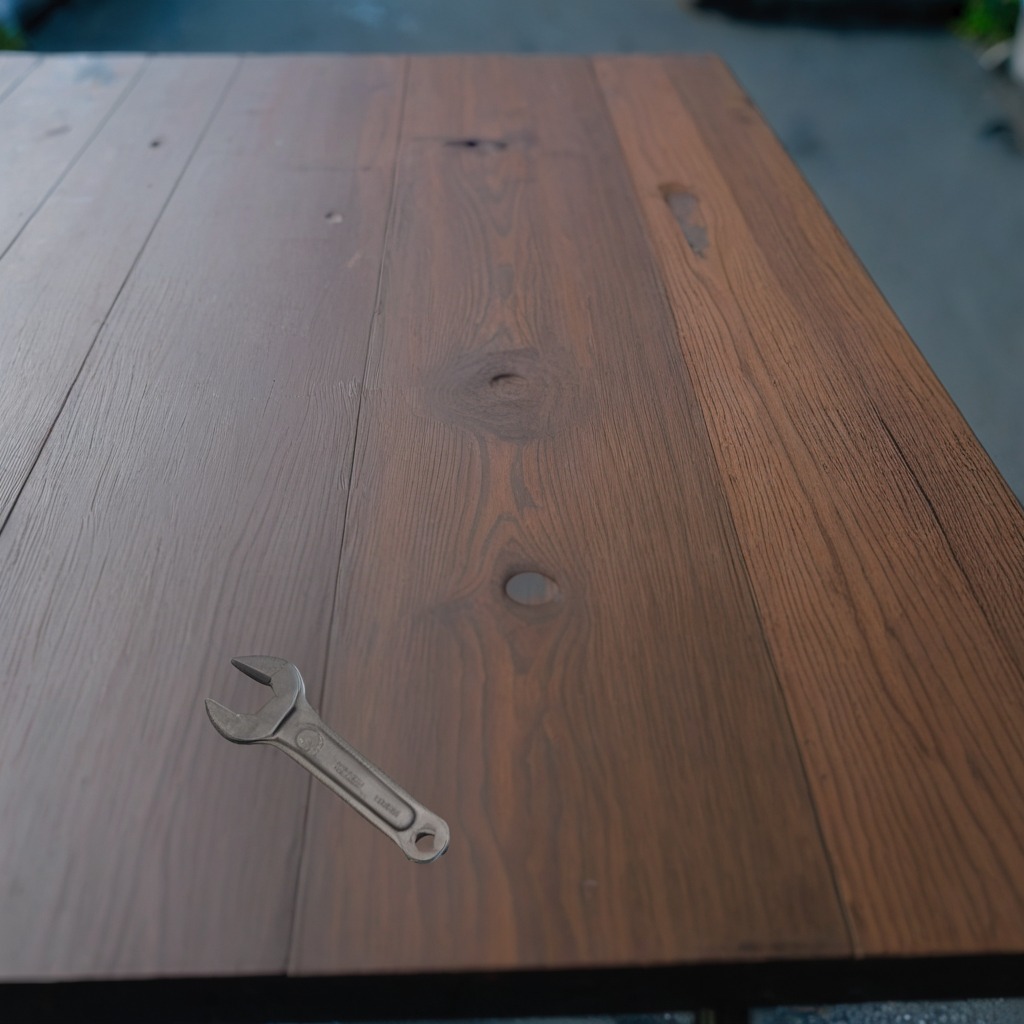
An wrench is lying on a table in a garage.